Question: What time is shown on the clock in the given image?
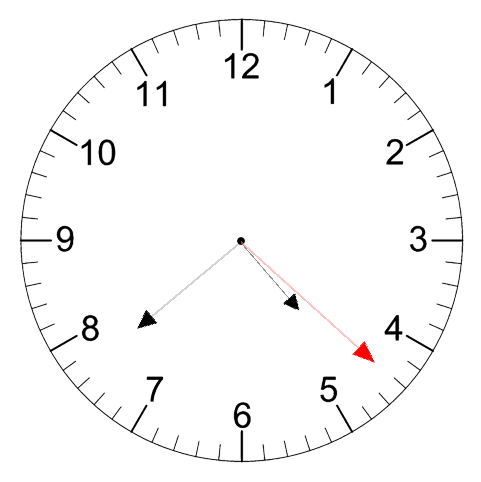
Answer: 04:38:22